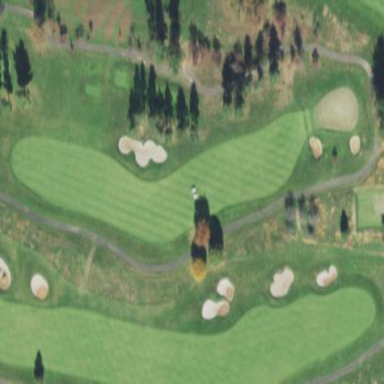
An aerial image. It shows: Area with grass used as rough in golf course.